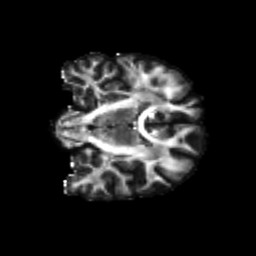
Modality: FA
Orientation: coronal
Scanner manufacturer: siemens
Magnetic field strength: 3 T
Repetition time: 4.16 s
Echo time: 0.0806 s